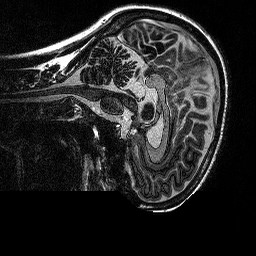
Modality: MP2RAGE
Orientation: sagittal
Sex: female
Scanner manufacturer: siemens
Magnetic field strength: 3 T
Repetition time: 5 s
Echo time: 0.00292 s